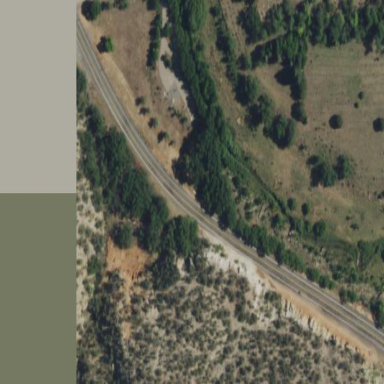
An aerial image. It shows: Rest area on the road.